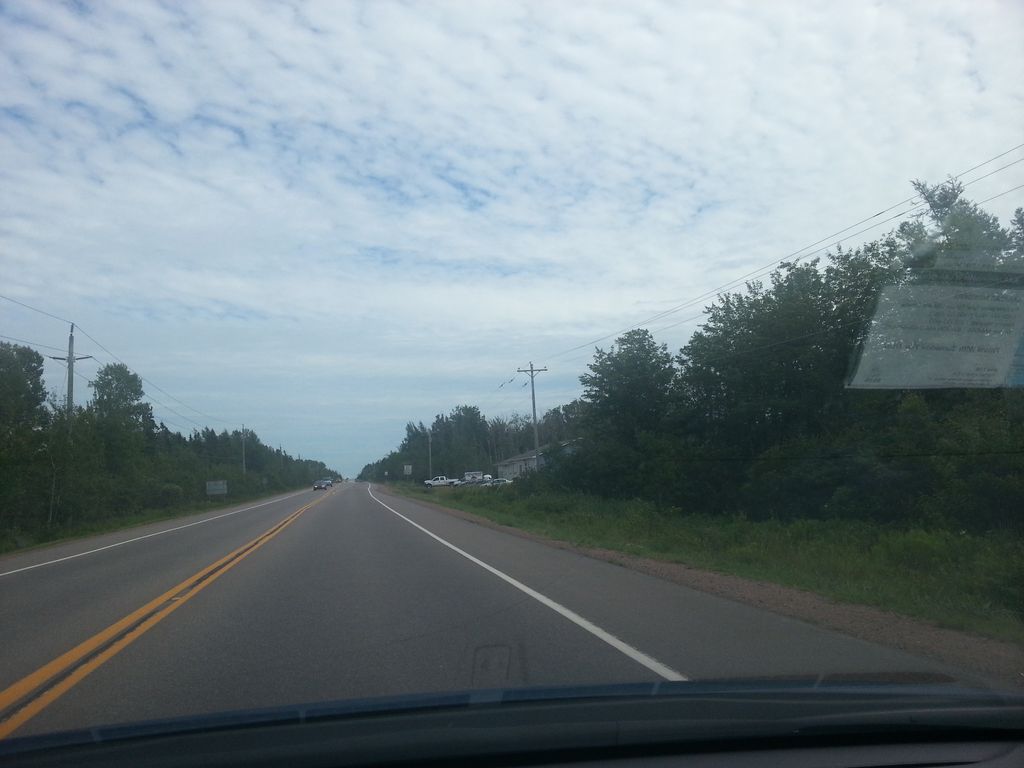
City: charlottetown